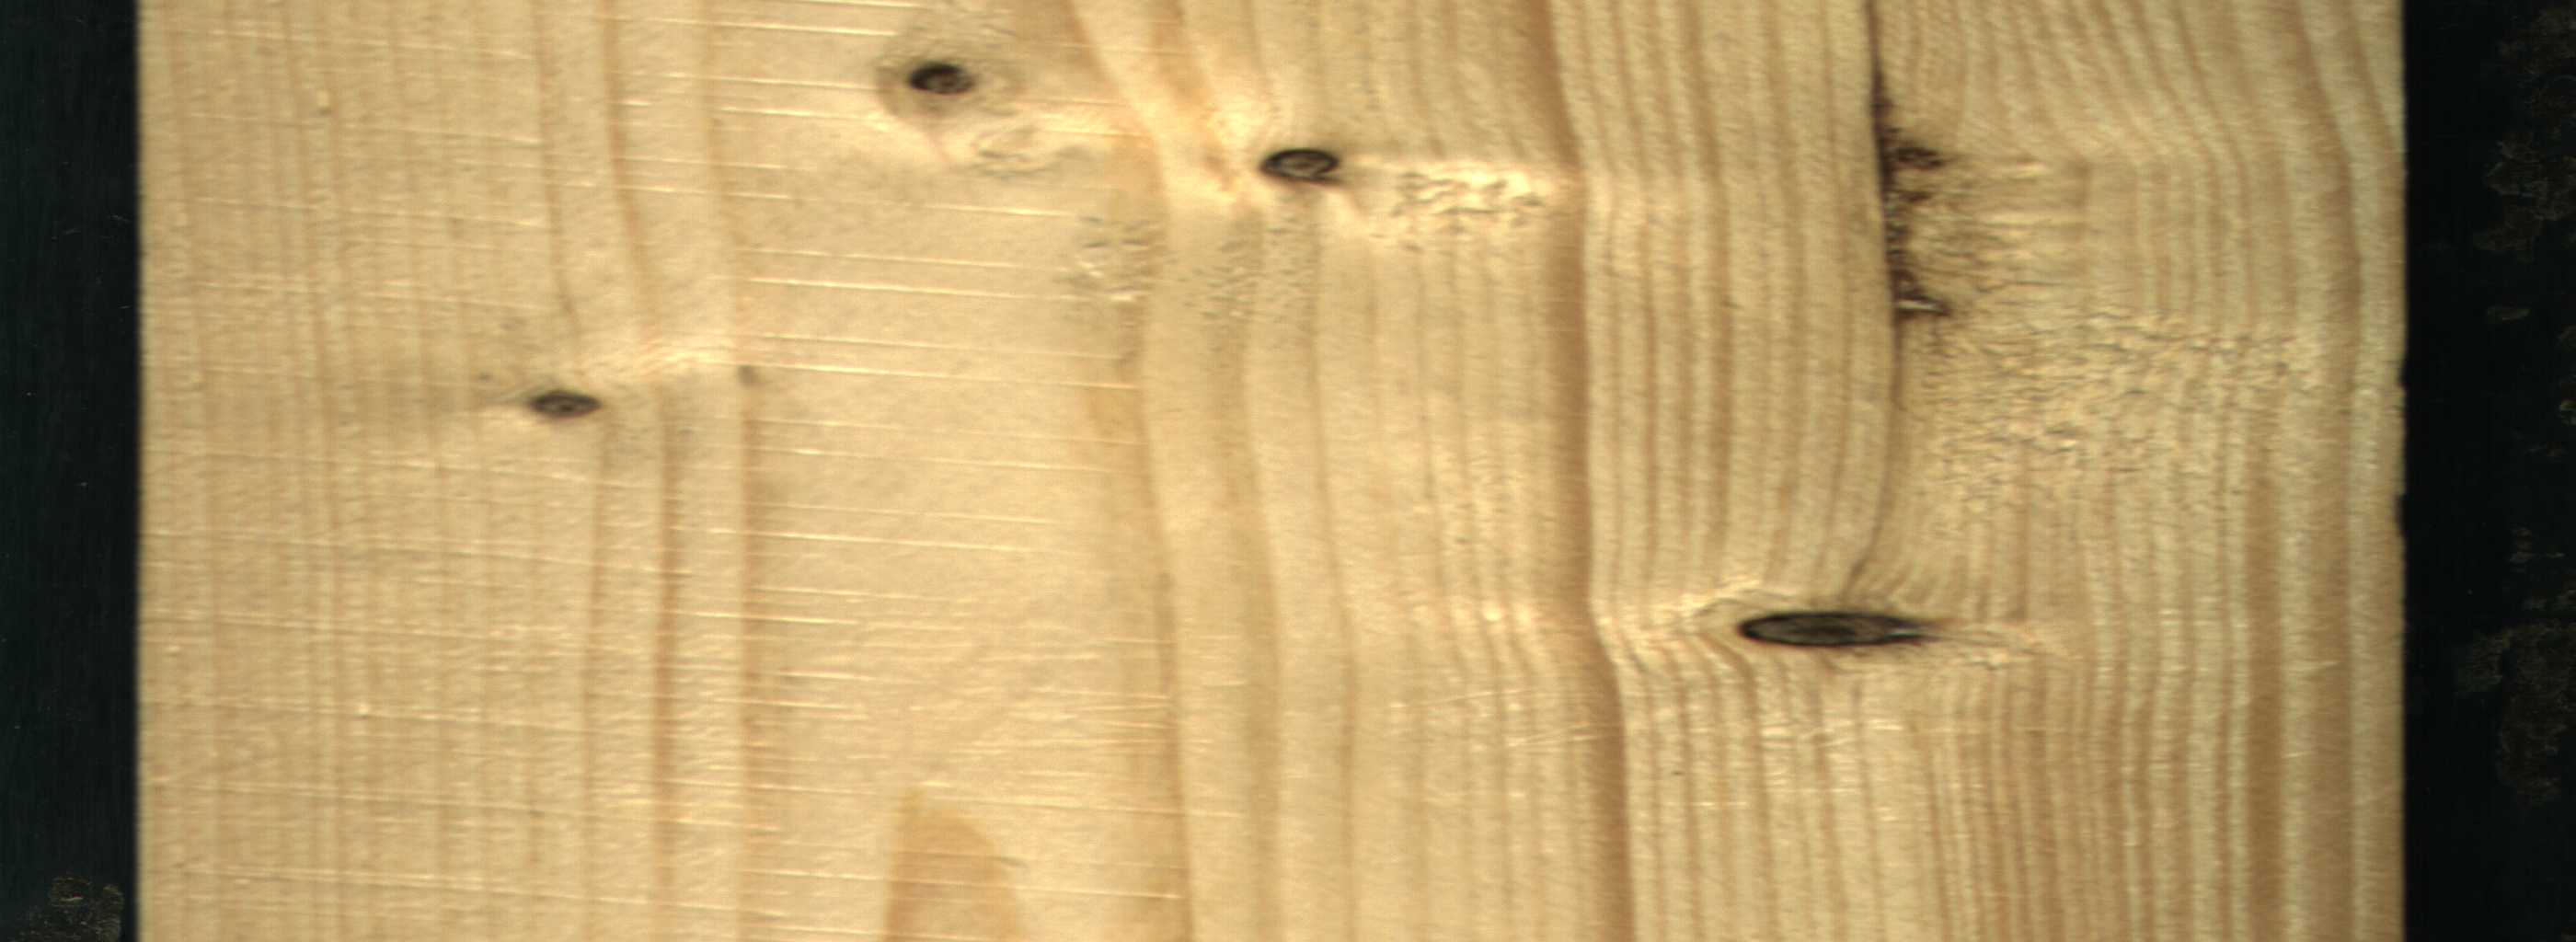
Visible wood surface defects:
resin
Dead_Knot
Dead_Knot
Dead_Knot
Live_Knot